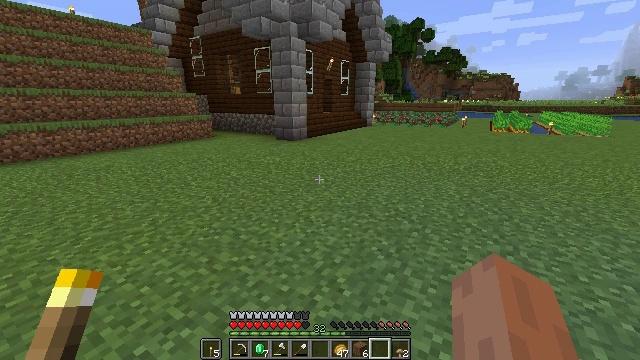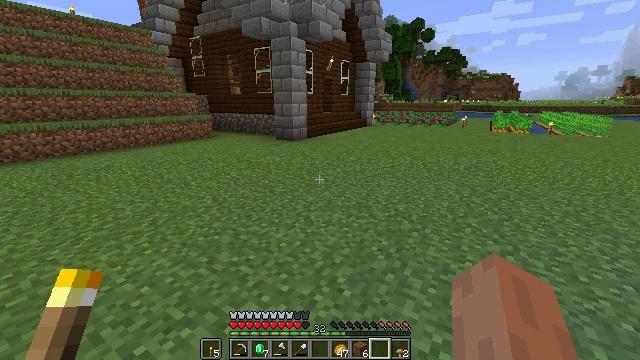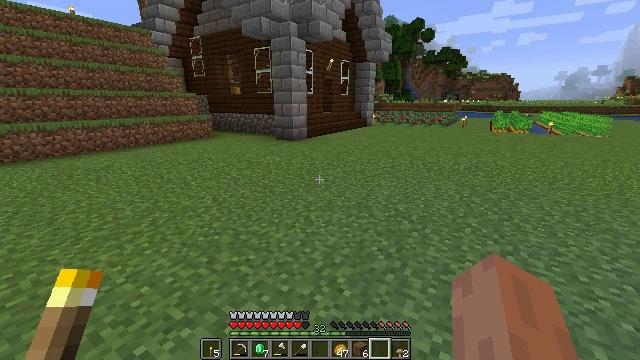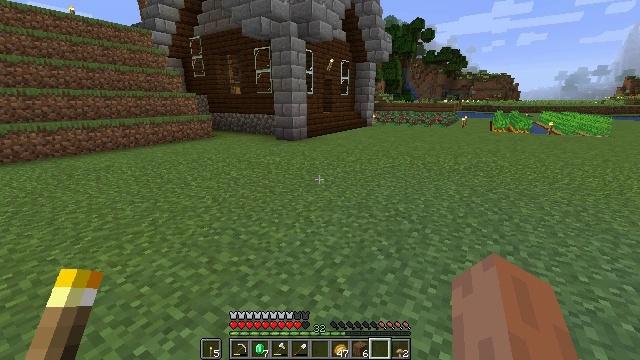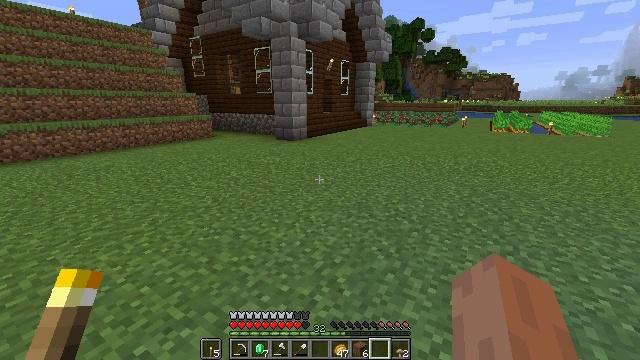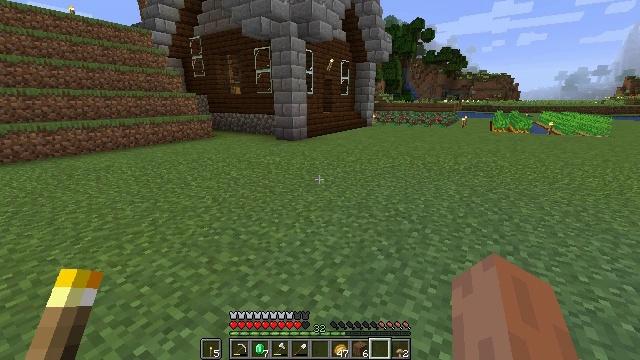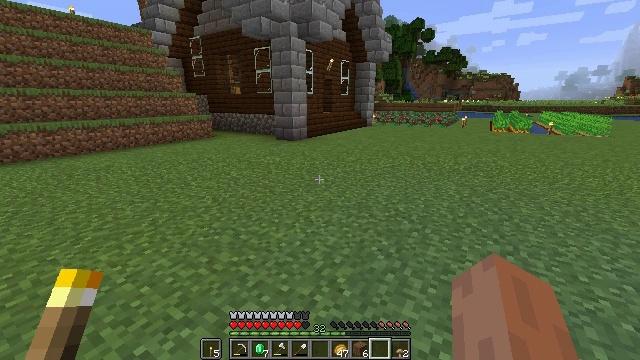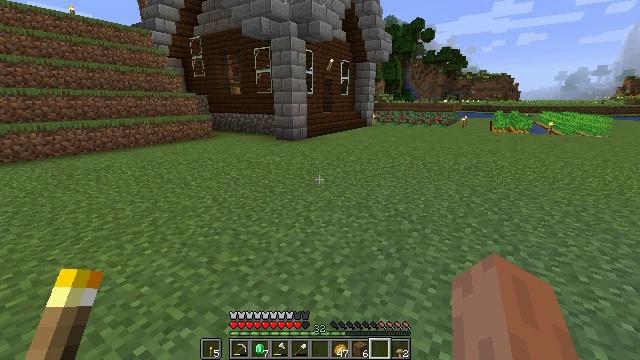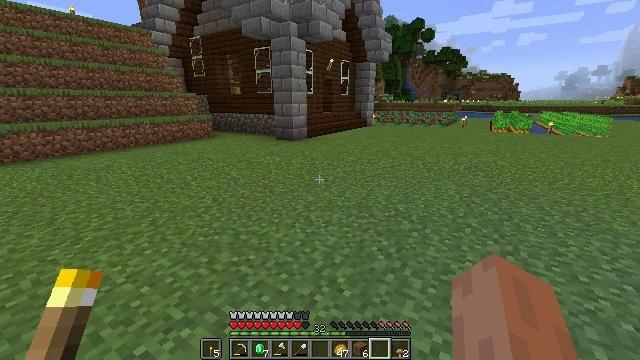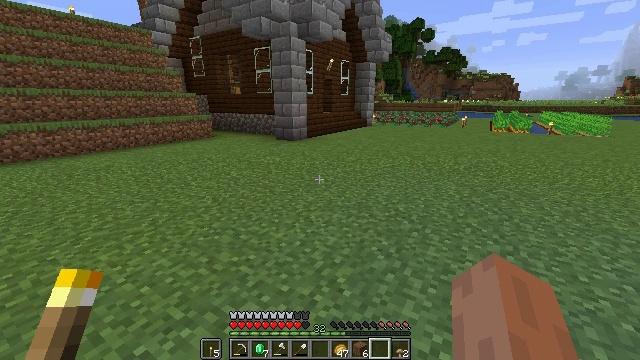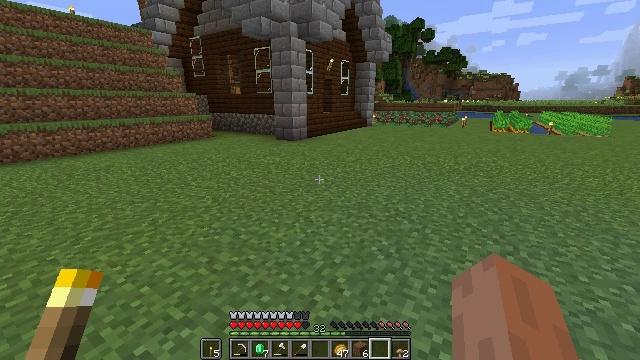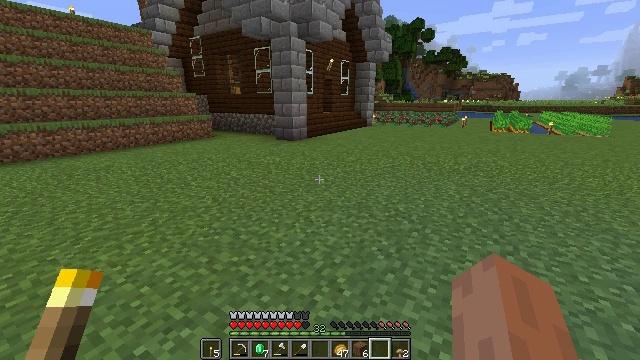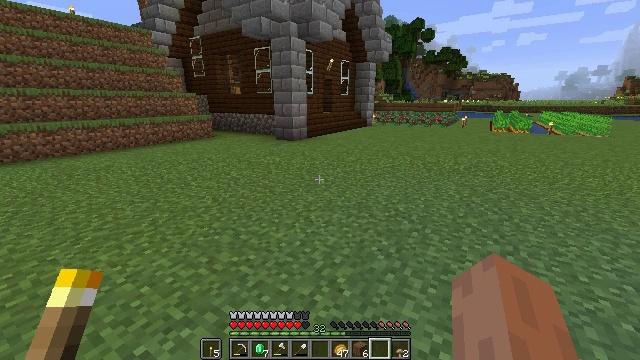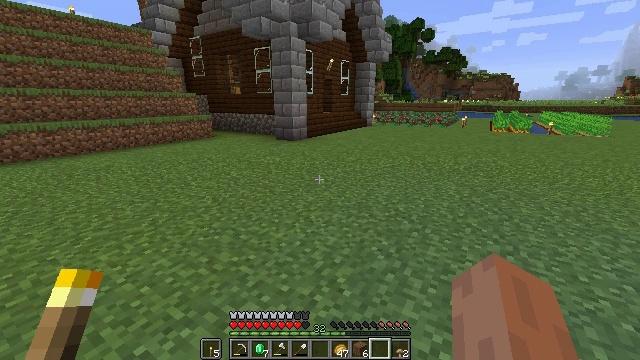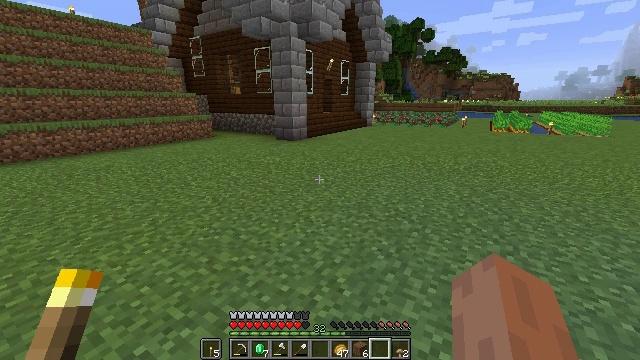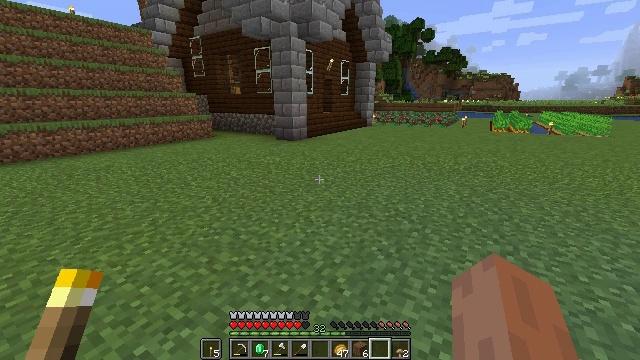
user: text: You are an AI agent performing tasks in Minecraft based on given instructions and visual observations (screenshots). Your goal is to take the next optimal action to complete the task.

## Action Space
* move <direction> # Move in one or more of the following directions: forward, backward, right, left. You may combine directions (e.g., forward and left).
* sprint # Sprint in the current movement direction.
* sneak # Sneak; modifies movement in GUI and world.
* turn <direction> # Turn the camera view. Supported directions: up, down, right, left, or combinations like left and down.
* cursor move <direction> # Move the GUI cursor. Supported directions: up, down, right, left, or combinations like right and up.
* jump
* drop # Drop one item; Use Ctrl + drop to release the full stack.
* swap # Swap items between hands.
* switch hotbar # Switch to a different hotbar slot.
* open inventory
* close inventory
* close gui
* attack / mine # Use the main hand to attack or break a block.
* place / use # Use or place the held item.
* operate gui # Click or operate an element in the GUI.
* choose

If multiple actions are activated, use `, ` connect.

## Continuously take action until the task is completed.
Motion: motion action
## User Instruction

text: Use the crafting grid to obtain spruce stairs from planks.
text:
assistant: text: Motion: no_op
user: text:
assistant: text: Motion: no_op
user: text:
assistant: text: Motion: no_op
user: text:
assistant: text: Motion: no_op
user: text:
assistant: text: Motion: no_op
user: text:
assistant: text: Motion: no_op
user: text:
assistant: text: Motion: no_op
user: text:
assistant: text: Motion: no_op
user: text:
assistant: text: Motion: no_op
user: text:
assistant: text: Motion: no_op
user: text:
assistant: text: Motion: no_op
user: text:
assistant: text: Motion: no_op
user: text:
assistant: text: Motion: no_op
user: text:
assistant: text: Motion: no_op
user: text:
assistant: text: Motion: no_op
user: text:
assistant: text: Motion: no_op
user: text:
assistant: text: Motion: no_op
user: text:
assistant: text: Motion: no_op
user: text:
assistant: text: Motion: no_op
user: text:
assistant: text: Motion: no_op
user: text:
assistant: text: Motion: no_op
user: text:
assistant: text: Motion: no_op
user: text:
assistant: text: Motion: no_op
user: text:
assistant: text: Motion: no_op
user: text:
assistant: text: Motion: no_op
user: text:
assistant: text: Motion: no_op
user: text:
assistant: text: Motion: no_op
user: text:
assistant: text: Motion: no_op
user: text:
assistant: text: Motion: no_op
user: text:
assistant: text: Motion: no_op